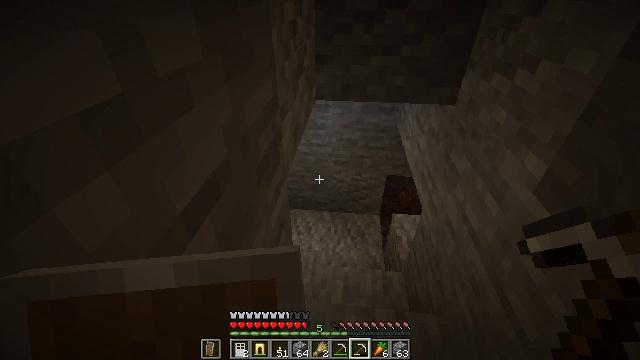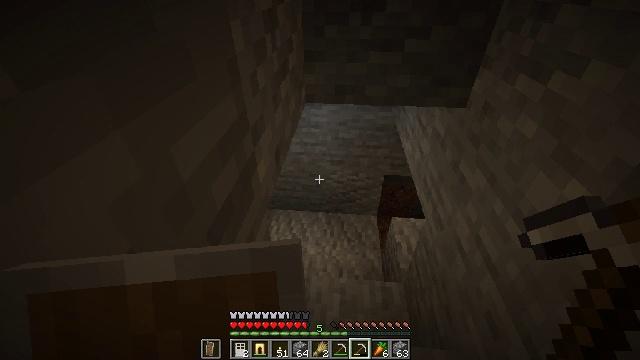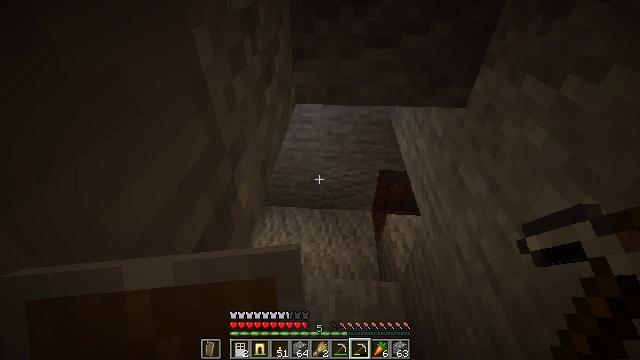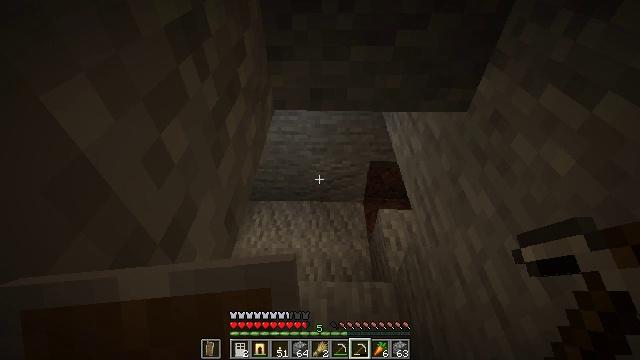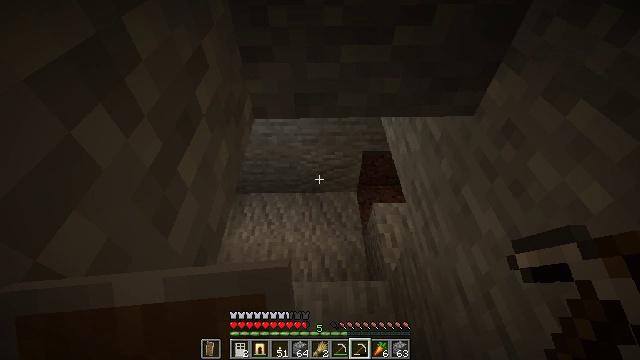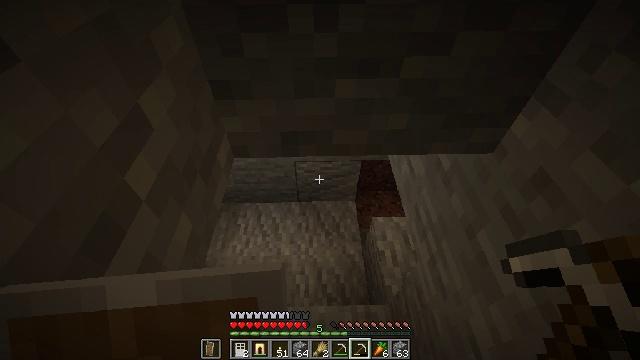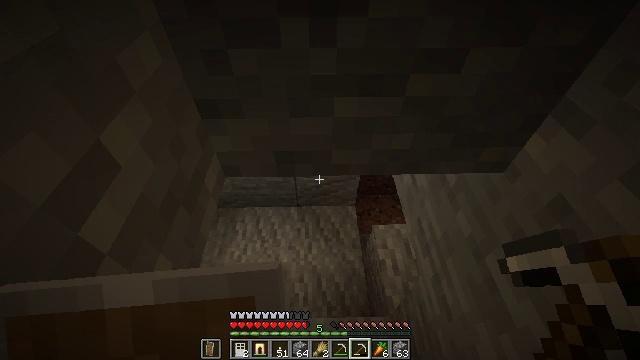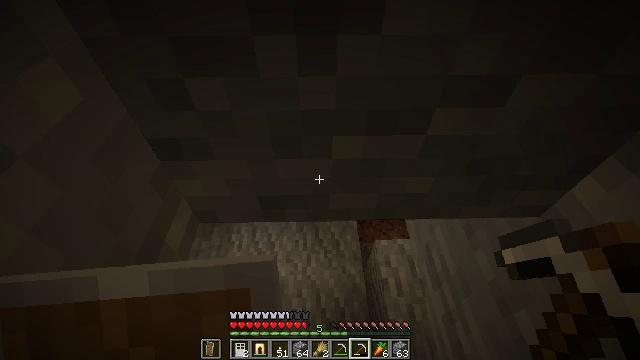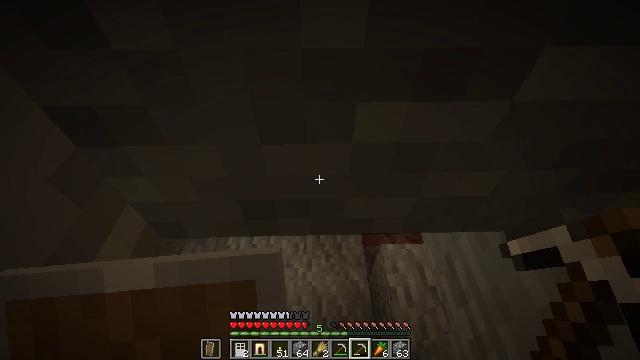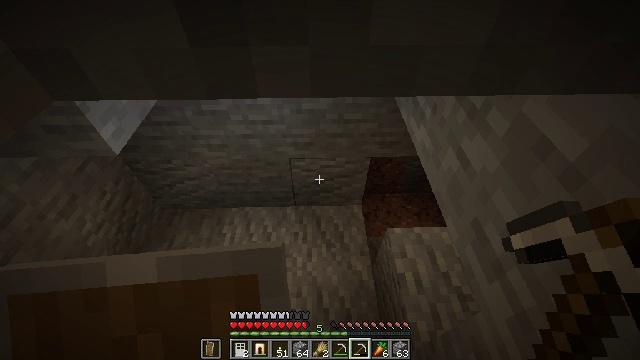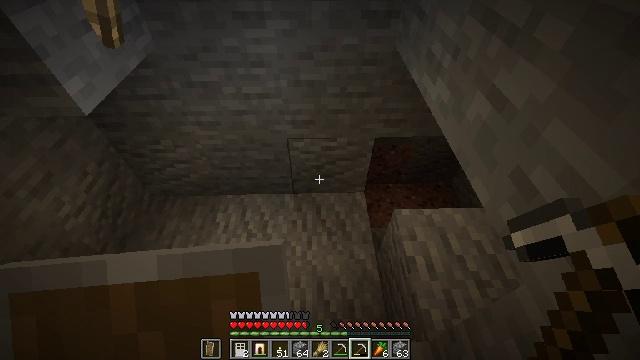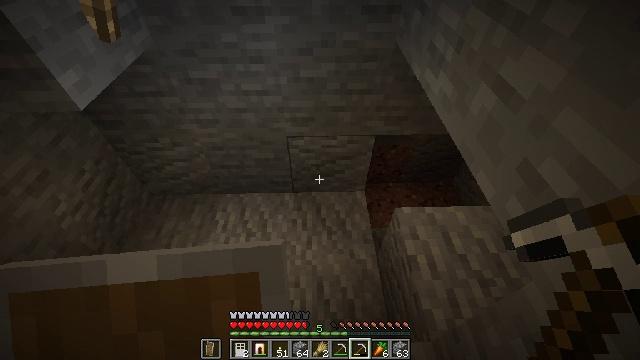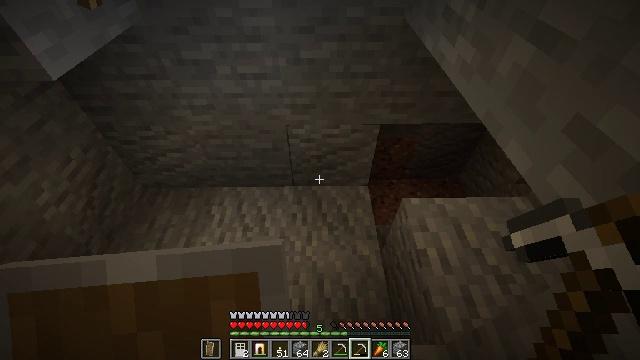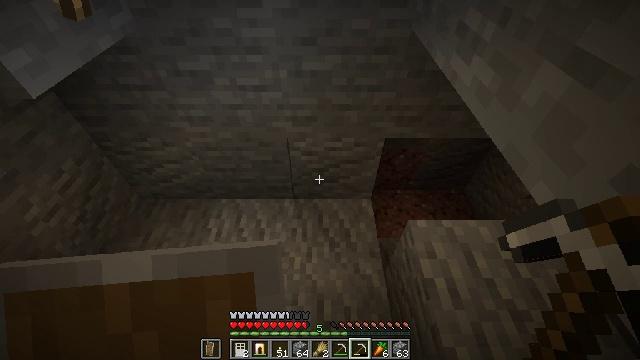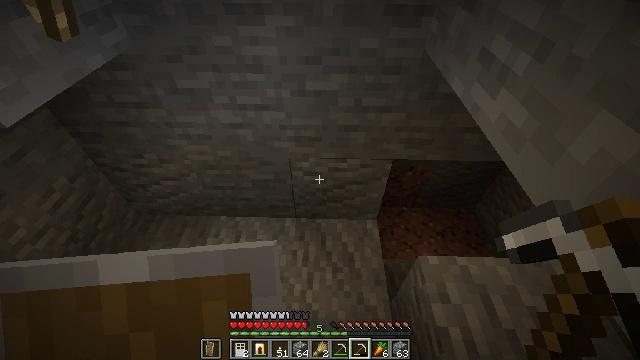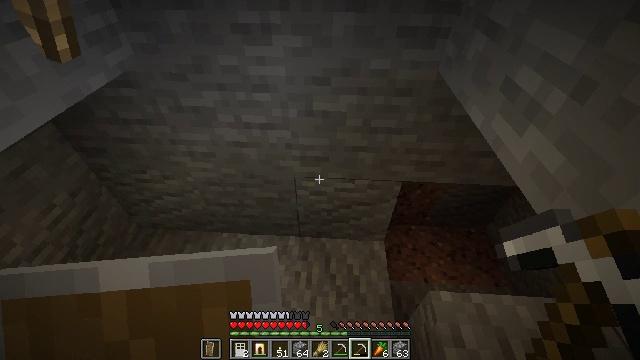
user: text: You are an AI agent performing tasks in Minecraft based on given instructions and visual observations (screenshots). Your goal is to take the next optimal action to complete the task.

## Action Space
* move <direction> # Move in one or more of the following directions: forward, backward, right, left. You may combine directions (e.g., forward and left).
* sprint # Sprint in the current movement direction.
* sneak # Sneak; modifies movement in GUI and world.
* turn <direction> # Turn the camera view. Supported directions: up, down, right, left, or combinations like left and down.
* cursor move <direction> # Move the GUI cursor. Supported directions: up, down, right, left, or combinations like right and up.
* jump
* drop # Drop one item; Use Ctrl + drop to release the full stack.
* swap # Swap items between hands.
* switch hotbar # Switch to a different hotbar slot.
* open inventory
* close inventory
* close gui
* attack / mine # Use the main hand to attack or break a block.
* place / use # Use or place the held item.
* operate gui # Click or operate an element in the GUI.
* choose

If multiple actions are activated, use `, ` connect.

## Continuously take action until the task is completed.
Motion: motion action
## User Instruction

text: Mine the white bed.
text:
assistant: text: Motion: move forward, turn right and down
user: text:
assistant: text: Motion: move forward, turn right and down
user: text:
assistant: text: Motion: move forward, turn right and down
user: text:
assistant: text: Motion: move forward, turn right and down
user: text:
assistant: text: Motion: move forward
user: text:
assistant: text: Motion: move forward
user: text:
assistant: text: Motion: move forward
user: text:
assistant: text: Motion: move forward
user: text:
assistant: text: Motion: move forward
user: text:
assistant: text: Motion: move forward
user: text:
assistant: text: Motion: move forward
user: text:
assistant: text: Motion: move forward
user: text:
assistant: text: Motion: move forward
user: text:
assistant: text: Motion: move forward, turn left and up
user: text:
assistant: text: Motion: move forward, turn left and up
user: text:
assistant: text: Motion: move forward, turn left and up
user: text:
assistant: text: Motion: move forward, turn left and up
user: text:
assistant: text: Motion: move forward, turn left and up
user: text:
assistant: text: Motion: move forward, turn left and up
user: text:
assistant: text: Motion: move forward, turn right and up
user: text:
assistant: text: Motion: move forward, turn up
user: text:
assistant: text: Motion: move forward
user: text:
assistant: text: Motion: move forward, turn left
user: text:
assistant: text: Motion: move forward, turn left
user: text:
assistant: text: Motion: move forward, turn left and up
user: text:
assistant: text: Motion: move forward, turn left and up
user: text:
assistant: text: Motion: move forward, turn left
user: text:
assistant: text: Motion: move forward, turn left
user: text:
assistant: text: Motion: move forward, turn left and up
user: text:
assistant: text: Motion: move forward, turn left